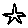
Label: star